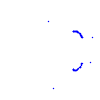
Particle: proton